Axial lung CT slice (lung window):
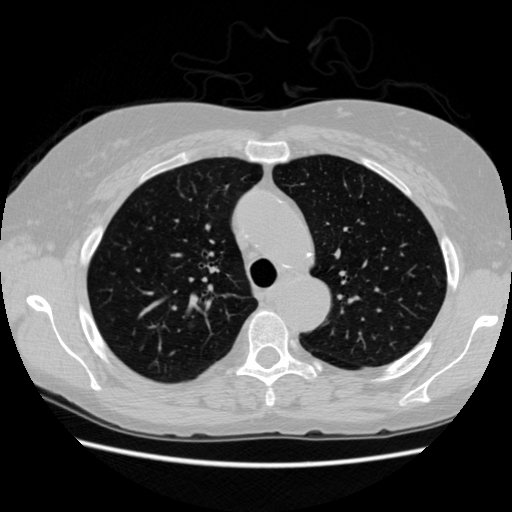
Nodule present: no